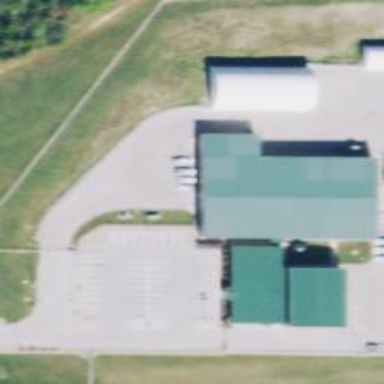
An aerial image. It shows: Transportation building.